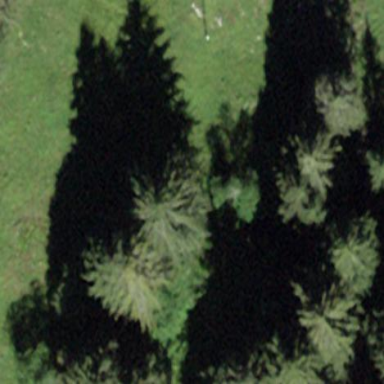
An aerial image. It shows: Forest area.